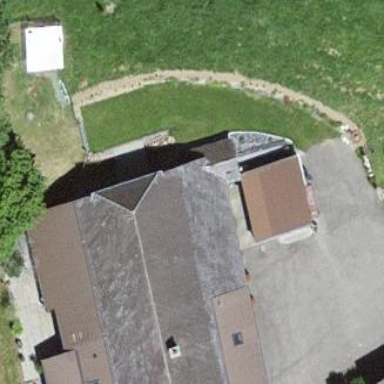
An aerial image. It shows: Farm building.